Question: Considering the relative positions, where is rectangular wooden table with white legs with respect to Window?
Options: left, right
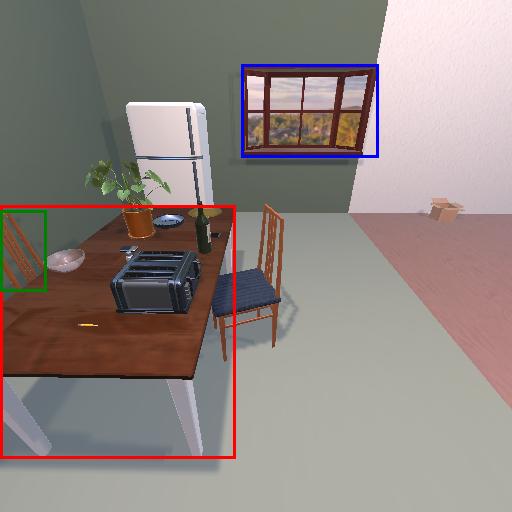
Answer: left